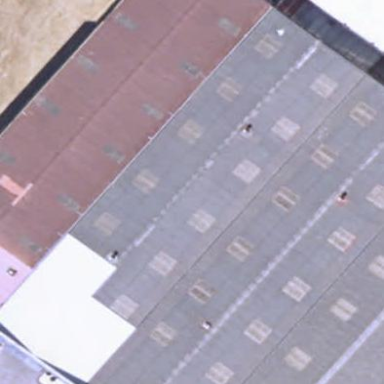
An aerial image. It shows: Industrial building.